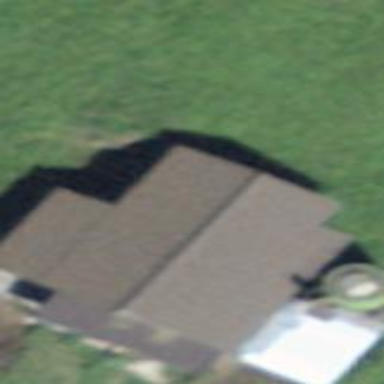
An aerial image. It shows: Barn.